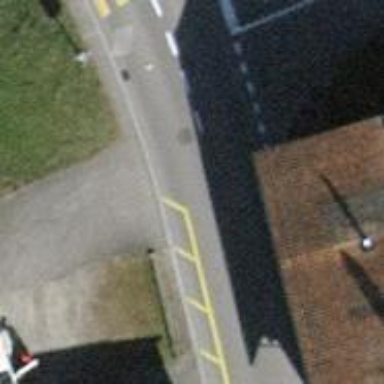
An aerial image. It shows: Bus stop with platform for public transport.